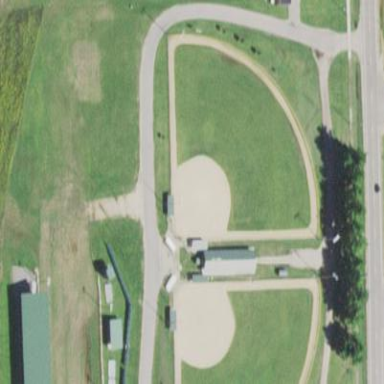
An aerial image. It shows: Baseball pitch for leisure land activities.